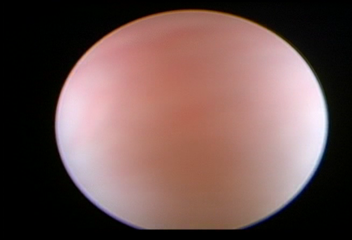
Modality: WLC
Class: Normal mucosa
Bladder cancer association: No